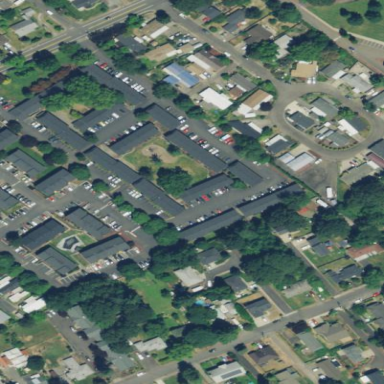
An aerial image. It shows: Residential area with apartments.